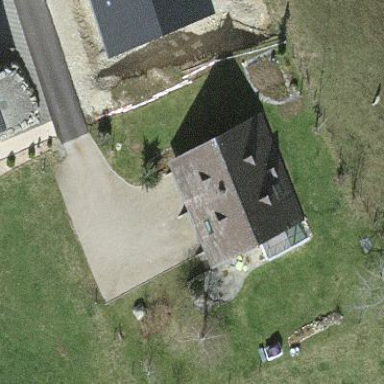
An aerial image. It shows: Building with gabled gray roof and brown exterior.